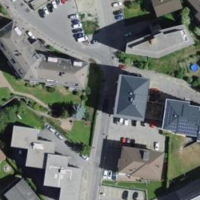
EUNIS habitat code: 54
Species observed at this site:
Cydonia oblonga